Interaction volume radius: 5 \u00c5
Interaction volume height: 20 \u00c5
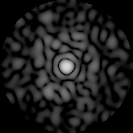
Disorder parameter: 0.8194